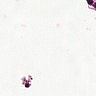
Metastatic tissue present: no